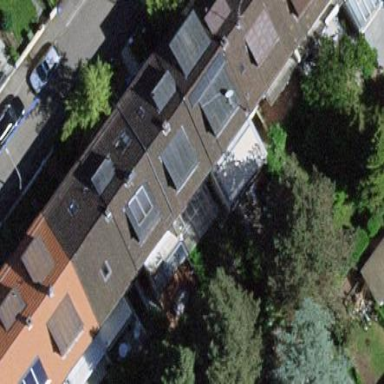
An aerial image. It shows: Terrace building.